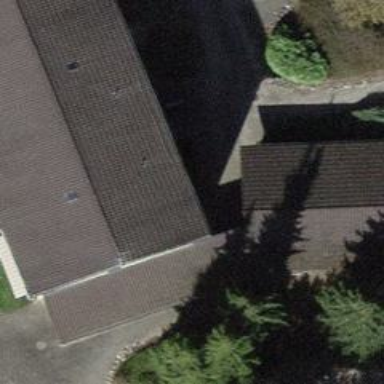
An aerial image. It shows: View of roof of building.